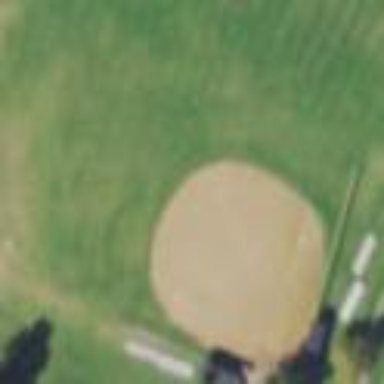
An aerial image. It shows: Baseball pitch for leisure and sports activities.